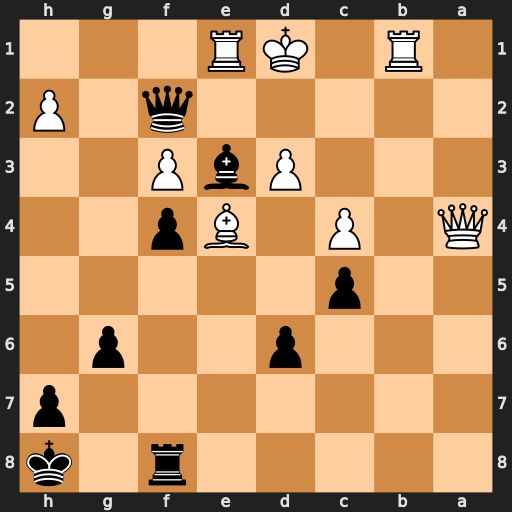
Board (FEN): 5r1k/7p/3p2p1/2p5/Q1P1Bp2/3PbP2/5q1P/1R1KR3
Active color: b
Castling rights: -
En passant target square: -
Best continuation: Qd2#